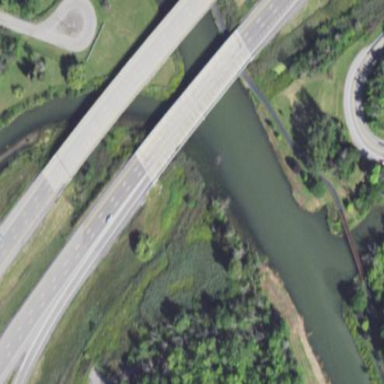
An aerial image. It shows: Bridge with beam structure.